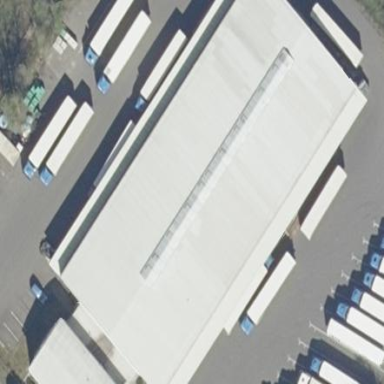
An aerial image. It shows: View of roof of building.